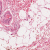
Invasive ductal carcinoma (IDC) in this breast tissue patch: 0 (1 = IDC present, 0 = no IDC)